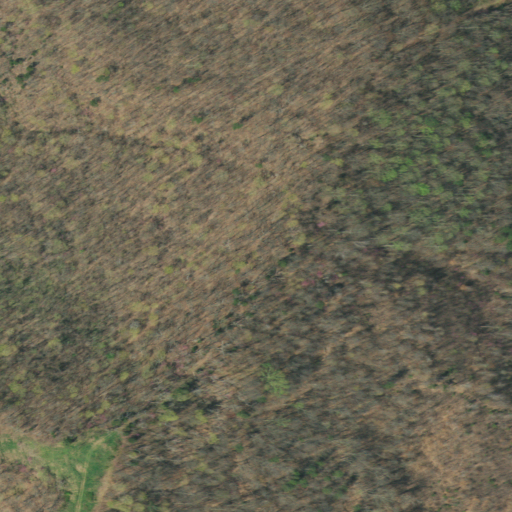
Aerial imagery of mountain in Tennessee named Dodson Mountain containing deciduous forest and shrub